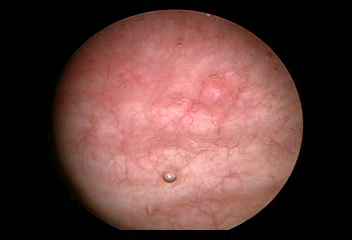
Modality: WLC
Class: Normal mucosa
Bladder cancer association: No